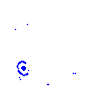
Particle: kaon